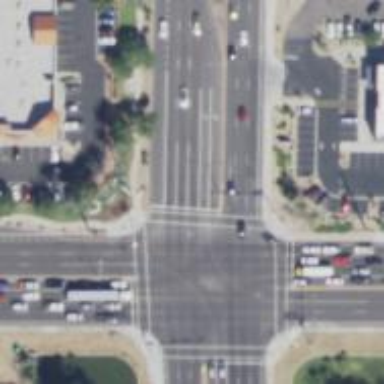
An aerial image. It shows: Solid stop line on the road marking.